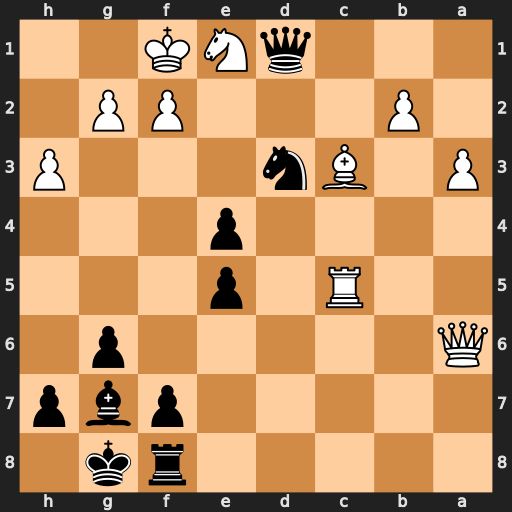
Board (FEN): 5rk1/5pbp/Q5p1/2R1p3/4p3/P1Bn3P/1P3PP1/3qNK2
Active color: b
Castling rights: -
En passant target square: -
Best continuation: Nxc5